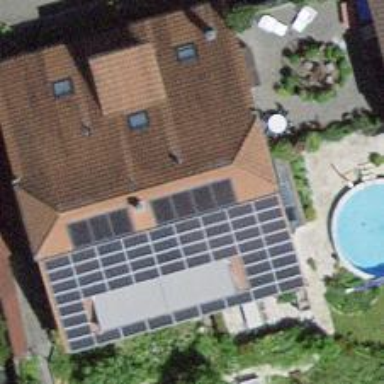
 consisting of solar photovoltaic panels."